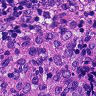
Metastatic tissue present: no